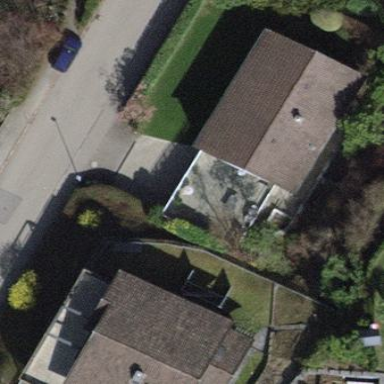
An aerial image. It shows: View of roof of building.